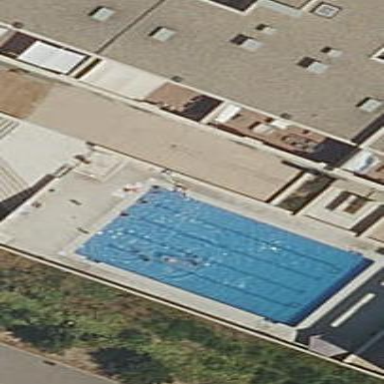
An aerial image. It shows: Swimming pool located in leisure land.